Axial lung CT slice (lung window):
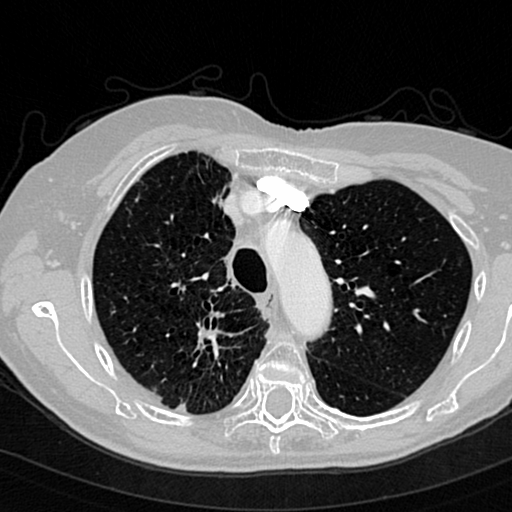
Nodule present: no